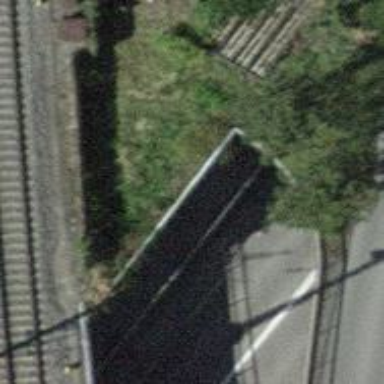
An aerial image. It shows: Footway with asphalt surface going through tunnel.